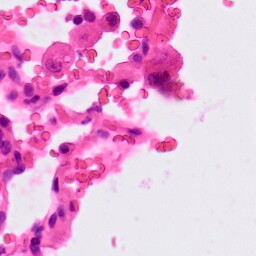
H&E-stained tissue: Lung